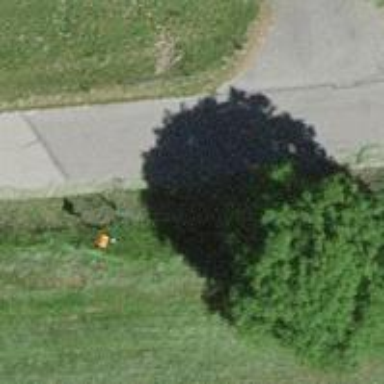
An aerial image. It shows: Aerial marker on support pole.